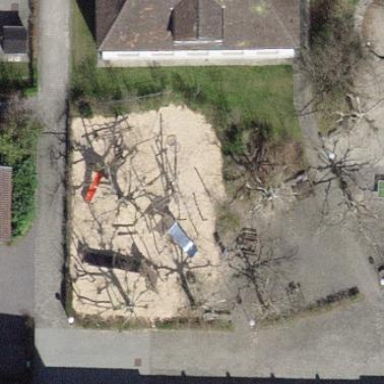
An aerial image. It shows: Playground area for leisure land.